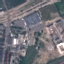
Land use / land cover: Industrial